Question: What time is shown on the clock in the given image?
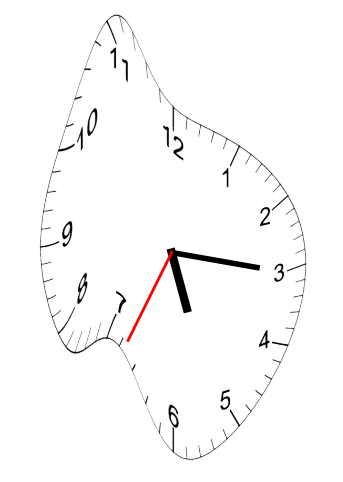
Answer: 05:15:34